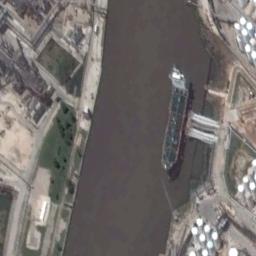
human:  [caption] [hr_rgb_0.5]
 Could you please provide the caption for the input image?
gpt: There are many buildings of different shapes and sizes beside the ship .

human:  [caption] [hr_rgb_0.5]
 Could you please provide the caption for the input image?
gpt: There is a ship in the black water on the shore .

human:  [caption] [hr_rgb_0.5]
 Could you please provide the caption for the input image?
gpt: A green tanker docked at the dock with many storage tanks .

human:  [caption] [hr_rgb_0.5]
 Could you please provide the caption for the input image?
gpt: The cargo ship is docked at the oil terminal and the water is yellow .

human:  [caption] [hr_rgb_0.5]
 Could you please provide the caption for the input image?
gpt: The ship is at the harbor .